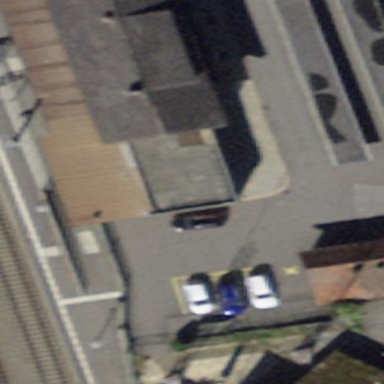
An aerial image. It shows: Office building.